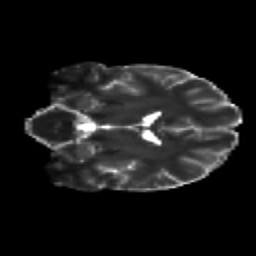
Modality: T2w
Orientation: coronal
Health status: healthy
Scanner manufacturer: siemens
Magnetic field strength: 3 T
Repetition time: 12 s
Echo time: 0.092 s